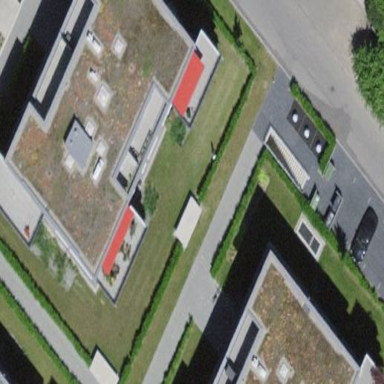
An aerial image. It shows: Image showing building with apartments.